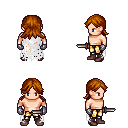
a pixel art fantasy rpg character, male body template, human, light skin, white tattered cape, gold greaves, brunette loose hair, metal gloves, maroon shoes, dagger, four views (front, back, left, right), 2x2 character sprite sheet, small pixel art, hard edges, no anti-aliasing